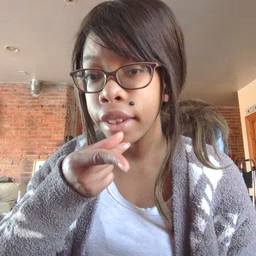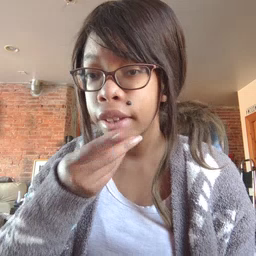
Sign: snack